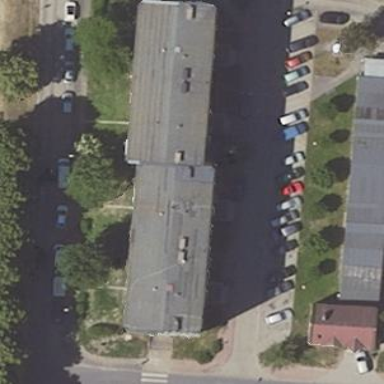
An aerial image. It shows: Apartment building with flat roof.